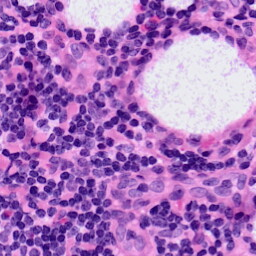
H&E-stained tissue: LymphNode